Interaction volume radius: 10 \u00c5
Interaction volume height: 10 \u00c5
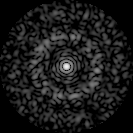
Disorder parameter: 0.8673